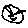
Label: smiley face